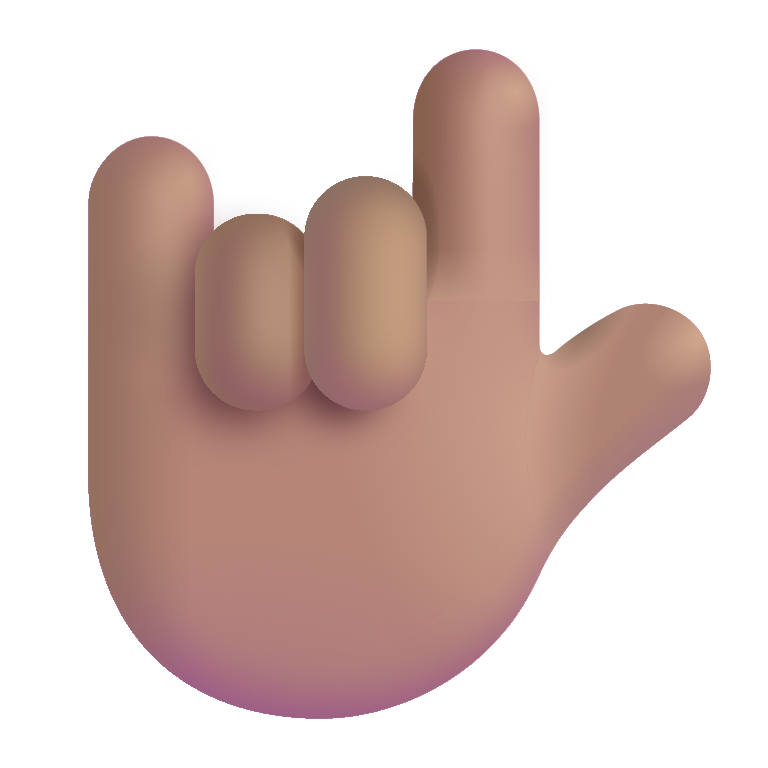
love you gesture color